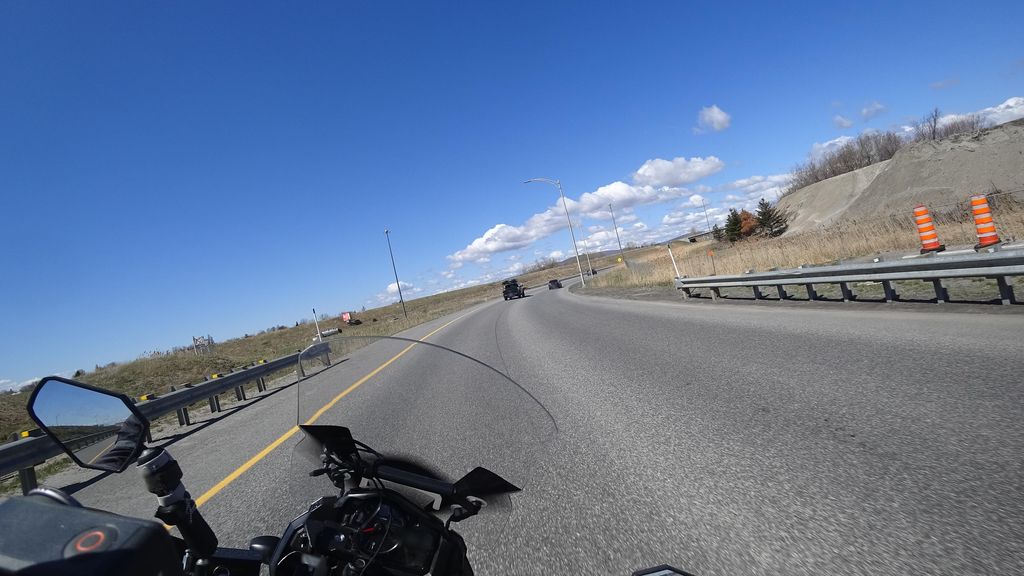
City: quebec_city